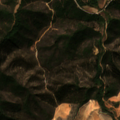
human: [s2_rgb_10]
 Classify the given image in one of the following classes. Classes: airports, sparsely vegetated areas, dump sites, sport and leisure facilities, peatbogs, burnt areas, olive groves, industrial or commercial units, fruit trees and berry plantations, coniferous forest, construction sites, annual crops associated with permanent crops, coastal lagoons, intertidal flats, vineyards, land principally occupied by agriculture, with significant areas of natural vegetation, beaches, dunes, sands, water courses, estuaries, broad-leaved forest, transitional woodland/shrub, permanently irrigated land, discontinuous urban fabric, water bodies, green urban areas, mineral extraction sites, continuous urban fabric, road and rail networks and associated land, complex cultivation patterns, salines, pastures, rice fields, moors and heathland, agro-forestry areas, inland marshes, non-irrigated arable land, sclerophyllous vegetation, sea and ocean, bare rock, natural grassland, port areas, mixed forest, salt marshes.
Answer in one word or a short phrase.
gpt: permanently irrigated land, broad-leaved forest, transitional woodland/shrub